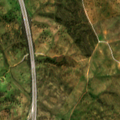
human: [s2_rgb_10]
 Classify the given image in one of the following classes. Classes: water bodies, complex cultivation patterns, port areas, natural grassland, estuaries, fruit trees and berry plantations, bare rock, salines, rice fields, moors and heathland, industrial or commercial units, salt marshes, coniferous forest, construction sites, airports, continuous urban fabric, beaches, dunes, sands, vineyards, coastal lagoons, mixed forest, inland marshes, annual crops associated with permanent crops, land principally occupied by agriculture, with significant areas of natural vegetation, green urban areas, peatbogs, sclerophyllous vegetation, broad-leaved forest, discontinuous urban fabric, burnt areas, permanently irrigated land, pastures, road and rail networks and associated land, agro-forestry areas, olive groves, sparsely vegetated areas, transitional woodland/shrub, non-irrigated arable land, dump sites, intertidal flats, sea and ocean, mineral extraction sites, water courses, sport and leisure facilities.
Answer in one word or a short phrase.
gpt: non-irrigated arable land, pastures, agro-forestry areas, transitional woodland/shrub